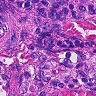
Metastatic tissue present: no